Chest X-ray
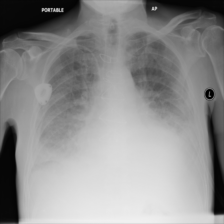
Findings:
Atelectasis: negative
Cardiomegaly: negative
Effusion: negative
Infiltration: negative
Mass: negative
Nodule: negative
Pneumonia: negative
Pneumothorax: negative
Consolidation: positive
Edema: negative
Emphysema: negative
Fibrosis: negative
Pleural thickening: positive
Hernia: negative